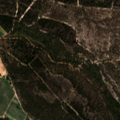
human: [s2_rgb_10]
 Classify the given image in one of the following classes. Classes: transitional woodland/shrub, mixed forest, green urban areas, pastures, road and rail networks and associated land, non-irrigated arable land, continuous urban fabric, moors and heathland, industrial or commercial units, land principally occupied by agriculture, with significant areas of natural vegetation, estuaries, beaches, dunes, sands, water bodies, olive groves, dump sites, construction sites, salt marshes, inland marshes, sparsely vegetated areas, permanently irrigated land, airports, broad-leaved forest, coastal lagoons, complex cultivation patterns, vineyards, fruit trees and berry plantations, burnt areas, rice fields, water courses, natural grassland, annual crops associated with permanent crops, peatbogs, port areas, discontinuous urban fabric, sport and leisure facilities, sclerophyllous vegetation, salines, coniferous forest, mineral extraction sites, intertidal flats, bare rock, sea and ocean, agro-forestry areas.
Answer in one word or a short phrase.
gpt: non-irrigated arable land, broad-leaved forest, coniferous forest, transitional woodland/shrub